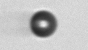
Label: bead